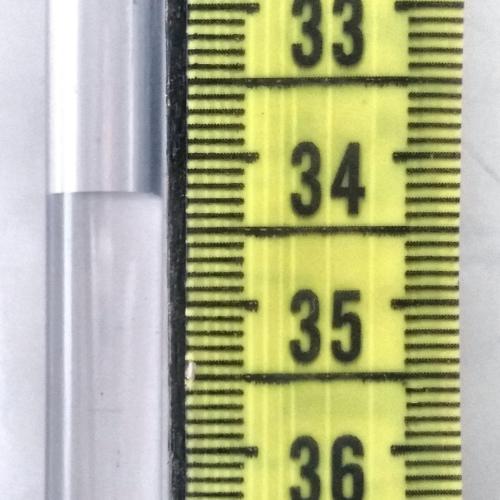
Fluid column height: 34.3 cm